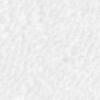
Label: no_change